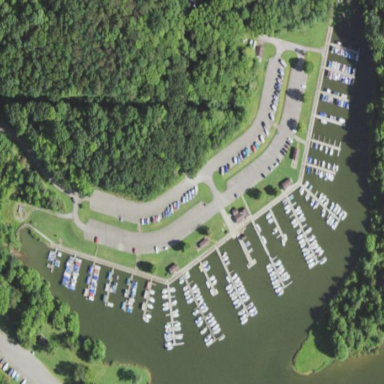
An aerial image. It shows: Marina on leisure land.